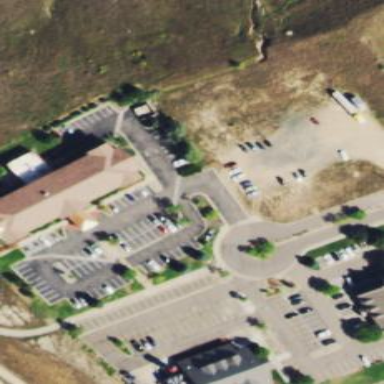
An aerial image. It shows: Hotel building.